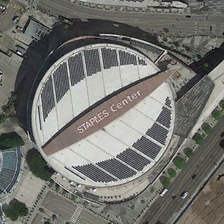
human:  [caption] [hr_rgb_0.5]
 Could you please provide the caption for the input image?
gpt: a circle center building is near a road .

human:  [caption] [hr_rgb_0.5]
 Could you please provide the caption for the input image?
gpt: a circle center building is near a road .

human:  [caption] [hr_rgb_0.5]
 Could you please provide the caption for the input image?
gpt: a circle center building is near a road .

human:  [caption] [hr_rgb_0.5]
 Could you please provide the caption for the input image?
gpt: a circle center building is near a road .

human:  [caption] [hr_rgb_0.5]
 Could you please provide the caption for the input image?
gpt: a circle center building is near a road .